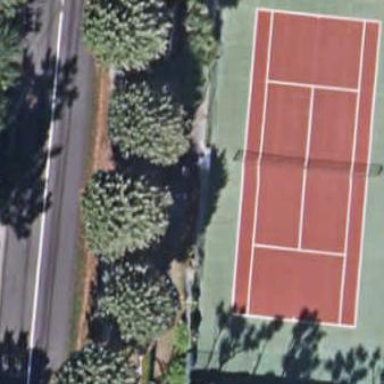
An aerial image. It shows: Tennis court on pitch.